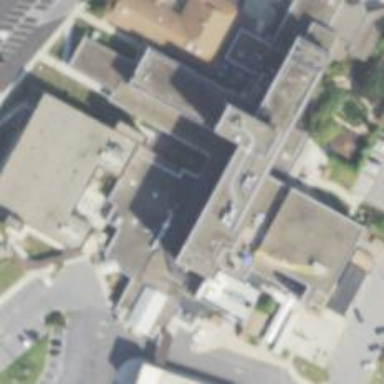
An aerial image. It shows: Hospital.